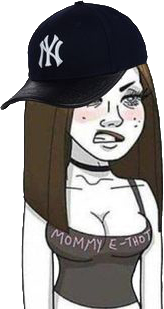
Label: 5_E-Thot